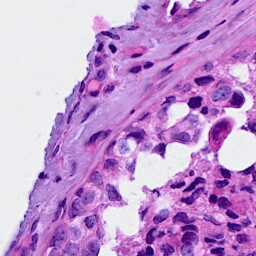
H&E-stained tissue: Breast